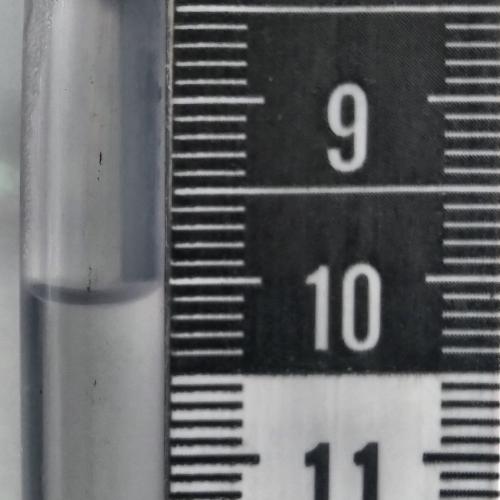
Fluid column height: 10.1 cm